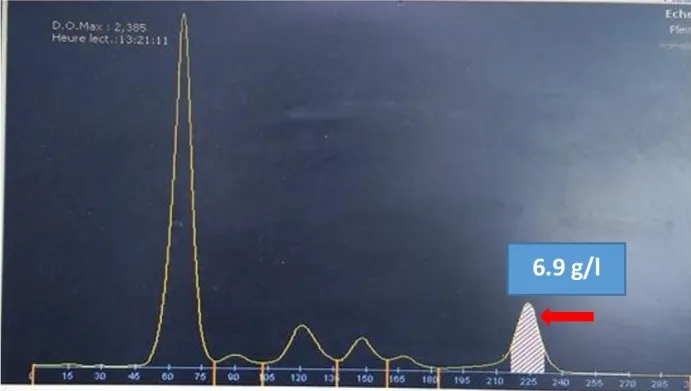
Serum protein electrophoresis showing the presence of a monoclonal peak migrating in the gamma globulin area amounted at 6.9 g/L.
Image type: radiology (ultrasound)